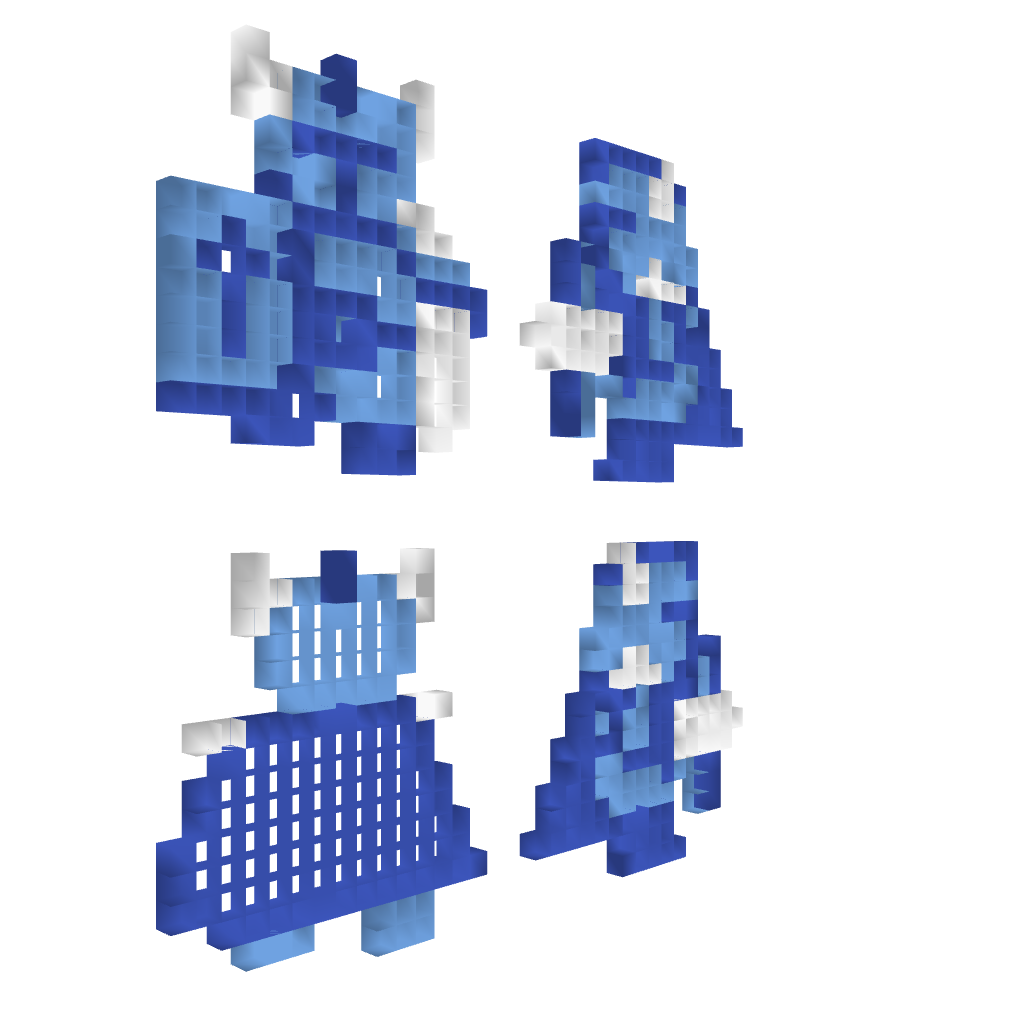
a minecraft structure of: Zelda/NES-Blue Darknut 4 high quality